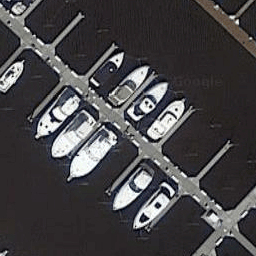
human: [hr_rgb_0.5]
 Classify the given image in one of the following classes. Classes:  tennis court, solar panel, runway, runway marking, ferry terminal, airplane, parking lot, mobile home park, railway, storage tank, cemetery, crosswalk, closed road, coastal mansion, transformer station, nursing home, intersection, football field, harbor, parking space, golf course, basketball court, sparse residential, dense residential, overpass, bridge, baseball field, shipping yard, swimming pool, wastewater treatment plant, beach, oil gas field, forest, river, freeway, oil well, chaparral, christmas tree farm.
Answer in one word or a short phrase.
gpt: harbor